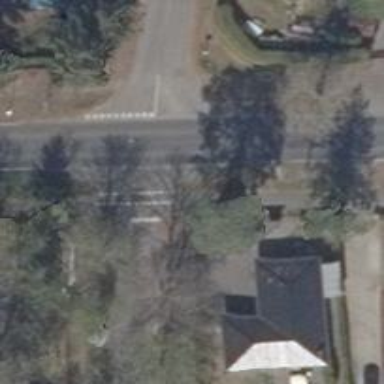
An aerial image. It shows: Road with "give way" sign.